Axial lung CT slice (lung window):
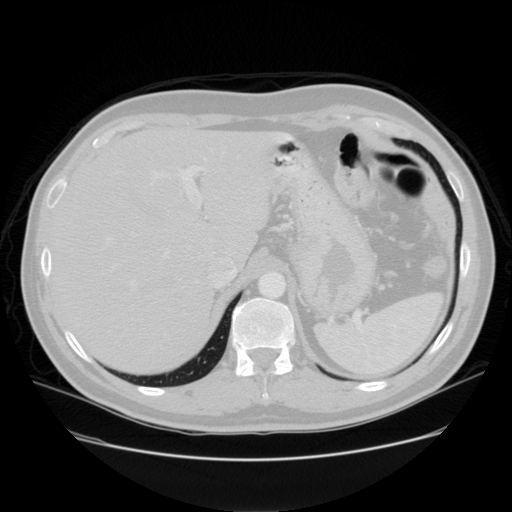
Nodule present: no